Chest X-ray. View position: AP
Patient age: 46
Patient sex: M
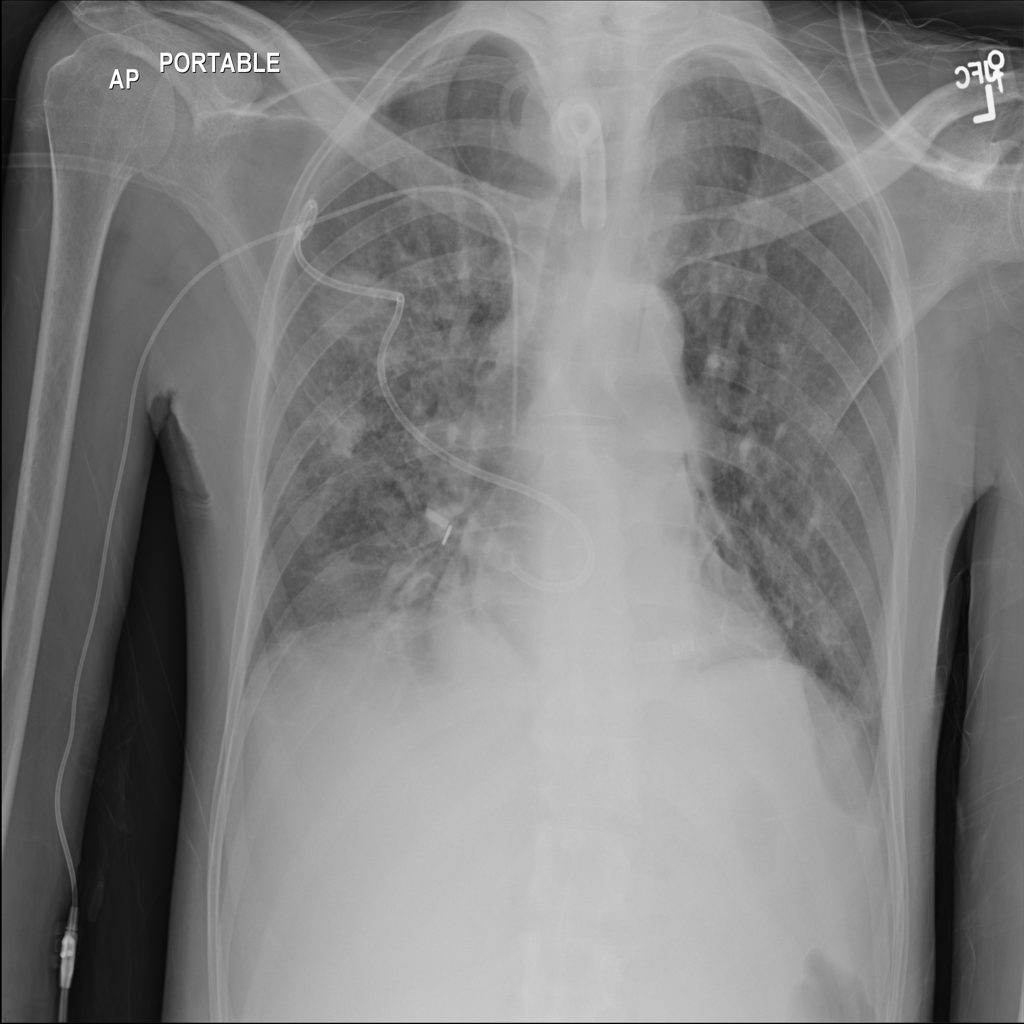
Finding: Pneumothorax